Question: What service needs permissions?
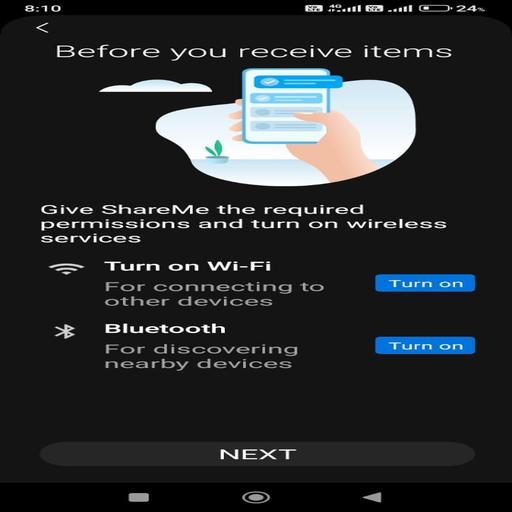
Answer: Give ShareMe